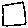
Label: square